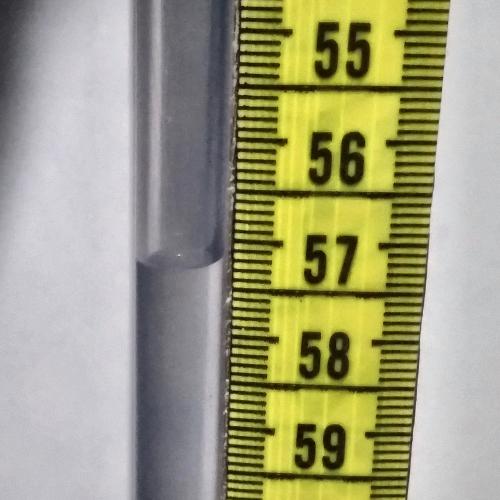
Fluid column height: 57.2 cm